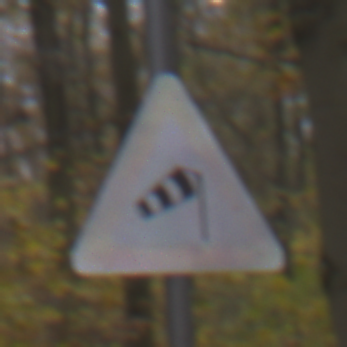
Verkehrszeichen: SeitenwindVonRechts
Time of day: MorningAfternoon
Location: Outdoor (Nature)
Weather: Overcast
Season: Autumn
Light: Natural